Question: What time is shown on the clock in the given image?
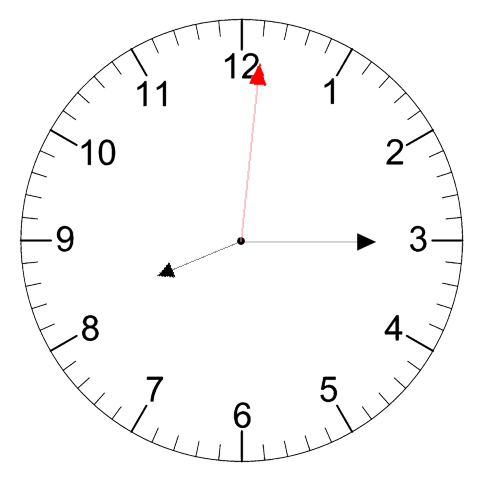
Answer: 08:15:01